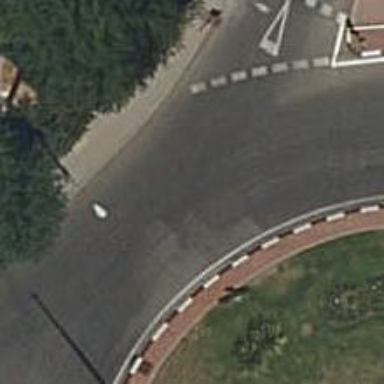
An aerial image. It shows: Secondary road made of asphalt leading to roundabout.